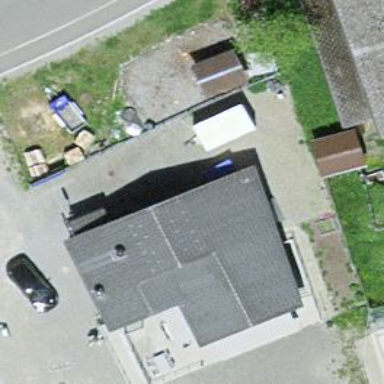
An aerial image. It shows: Restaurant.